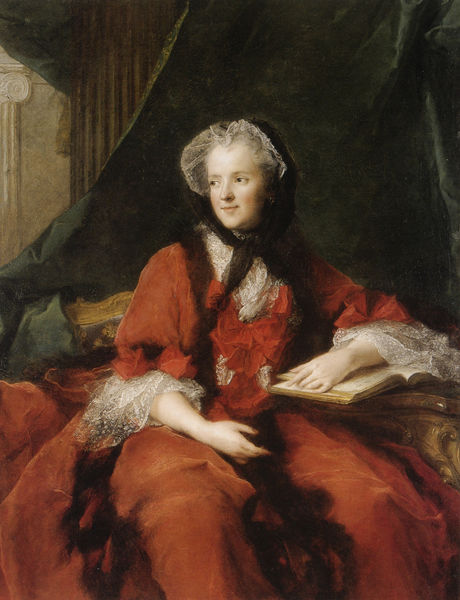
Titel: Marie Leszczynska
Künstler: Jean-Marc Nattier
Standort: Versailles
Institution: Musée National du Château de Versailles et de Trianon
Schlagwörter: blätter, dunkel, gemälde, hand, haut, kopf, schatten, weiß, grün, mädchen, ocker, sitzen, bewegung, braun, fenster, finger, frau, grau, haar, hell, hintergrund, holz, hut, kleid, licht, mund, nase, orange, profil, raum, schwarz, stuhl, säule, säulen, tisch, zimmer, blick, dame, rot, schal, schleier, tuch, beige, haube, malerei, schleife, wand, arm, arme, augen, band, falten, gesicht, mensch, pelz, samt, spitze, ärmel, bildnis, hände, portrait, porträt, schauen, vorhang, öl, sonne, gold, haare, sessel, sitzend, stoff, adel, schleifen, lippen, rokoko, rouge, schminke, schön, seide, zart, lächeln, seitlich, kommode, sofa, lehne, tag, pilaster, treppe, chair, column, columns, curtain, hands, hat, oil, ornate, red, white, women, aristocracy, black, carpet, dark, dress, face, france, gray, green, grey, hair, interior, lace, lady, nose, old, painting, robe, room, seated, sit, sitting, sleeve, table, wall, wohnung, woman, kopftuch, lesen, sitzt, bed, bett, looking, oil painting, old woman, brown, quaste, rüschen, fein, lächelnd, gründ, buch, denken, drapiert, kapitell, anrichte, halbprofil, gut, verliebt, angel, classic, classical, skin, background, girl, head, lap, young, kanneluren, poussin, costume, drapes, eyes, ribbon, adelig, lichts, light, garden, side, view, dorisch, freundlich, bänder, bodice, gaze, look, shawl, shadow, bonnet, brow, cap, chin, elderly, fabric, fur, mouth, realism, scarf, silk, french, smile, virgin, drape, drapery, happy, love, reading, smiling, person, human, arms, clothes, draped, pose, renaissance, kannelur, halbsäule, diagonal, fountain, beauty, protrait, dreaming, read, eye, headscarf, fingers, lieblich, book, figure, lips, pale, dutch, pillar, flute, ribbons, bank, rococo, clothing, forehead, ionic, page, textile, glance, bow, doric, penis, canopy, swag, ruffles, veil, wig, schliefe, ruffle, vprhang, holy, enlightenment, wealthy, red dress, glow, furniture, cuffs, draping, barm, bonette, ciariscuro, pale skin, silkdress, tassel, aristocrat, 18. jahrhundert, pillars, blah, something, indoors, seating, wrist, eighteenth century, mistress, balck, bows, wimple, portraiture, column\, woll, clacissism, pre raphaelite, oil paint, ody, madona, sexy, rennaisance, miss, frill, siting, seite, taint, daydreaming, schleierkleid, looking away, rosy cheeks, chubby, mademoiselle, black scarf, lacy, complementary contrast, shaw, pianting, p, red bow, ladt, slika, hand on book, inner glow, res, setee, barocco, need, jook, red ddress, porcline